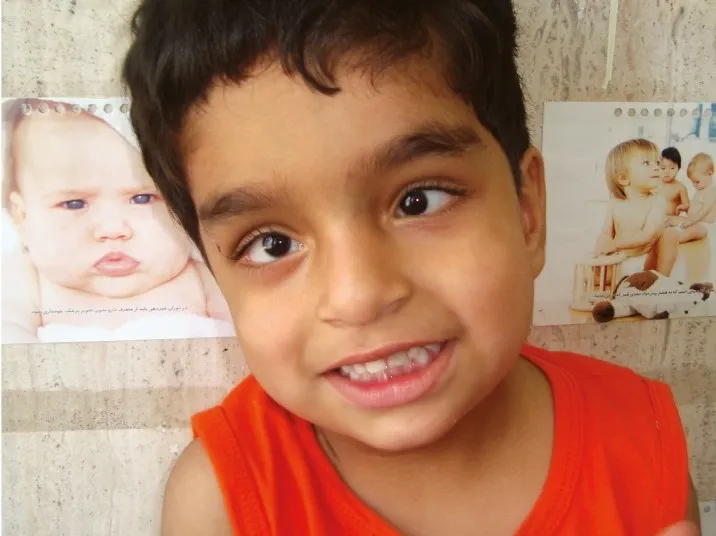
The 3.5 years old boy with bilateral abducens nerve palsy and developmental delay.
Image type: medical_photograph (oral_photograph)